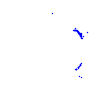
Particle: pion